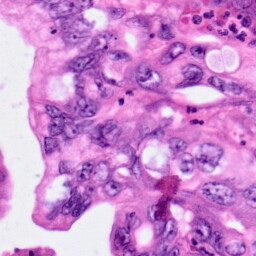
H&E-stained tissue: Pancreatic